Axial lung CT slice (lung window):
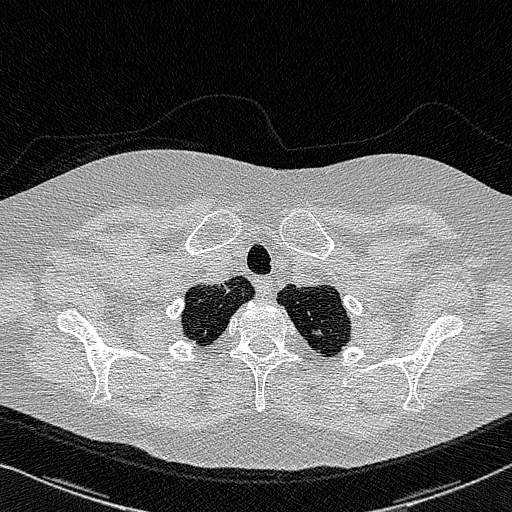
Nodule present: yes
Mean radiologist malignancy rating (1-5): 3.667